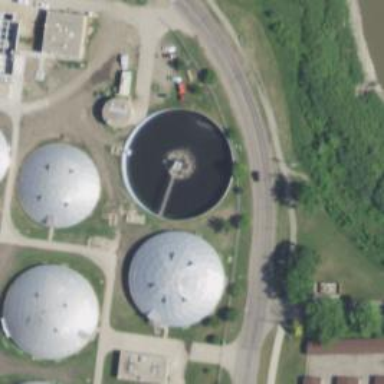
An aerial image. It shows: Image of wastewater.